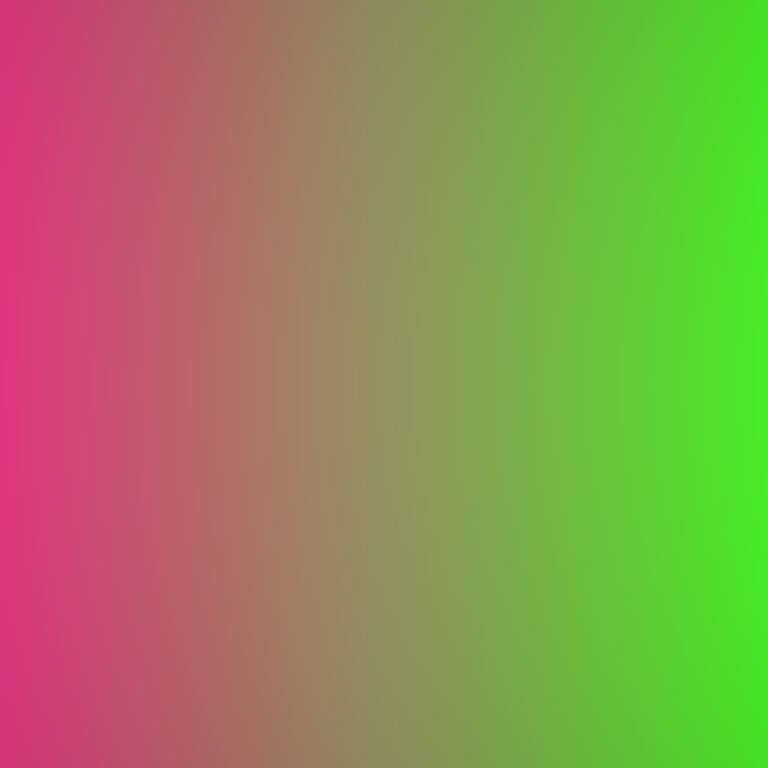
Abstract light effect, smooth gradient from vibrant green to soft pink, calm atmosphere, diffuse light, no room, no furniture, no objects.